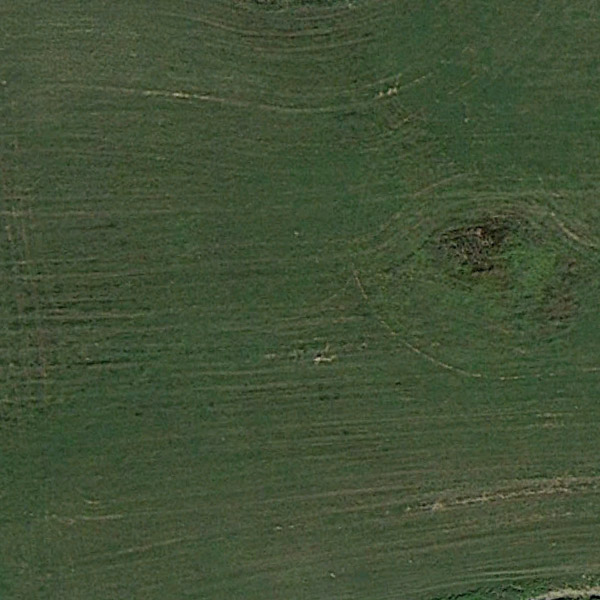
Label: Meadow